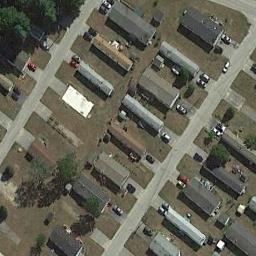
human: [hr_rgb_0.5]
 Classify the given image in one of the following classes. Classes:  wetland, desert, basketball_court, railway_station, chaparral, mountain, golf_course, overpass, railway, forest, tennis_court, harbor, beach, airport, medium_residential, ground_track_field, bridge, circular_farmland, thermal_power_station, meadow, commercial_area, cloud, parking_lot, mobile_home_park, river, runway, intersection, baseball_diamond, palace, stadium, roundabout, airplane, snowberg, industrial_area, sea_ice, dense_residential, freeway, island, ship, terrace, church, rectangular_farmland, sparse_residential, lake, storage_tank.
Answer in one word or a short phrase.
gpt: mobile_home_park